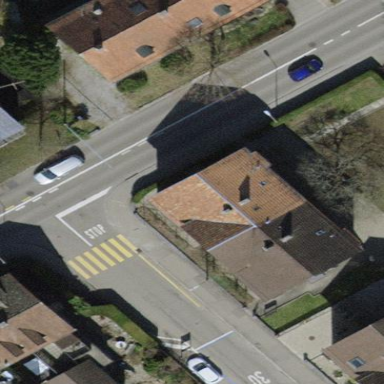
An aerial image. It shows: Apartments building with gabled tile roof.